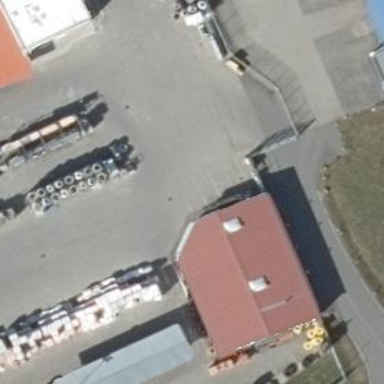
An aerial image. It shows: Retail building.